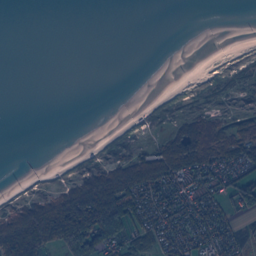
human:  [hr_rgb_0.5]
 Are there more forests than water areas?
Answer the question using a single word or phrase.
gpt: yes

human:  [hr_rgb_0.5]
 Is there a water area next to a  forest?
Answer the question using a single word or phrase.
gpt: yes

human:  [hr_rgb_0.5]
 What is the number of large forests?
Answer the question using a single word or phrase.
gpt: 67

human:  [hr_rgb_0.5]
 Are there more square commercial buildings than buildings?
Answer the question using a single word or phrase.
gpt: no

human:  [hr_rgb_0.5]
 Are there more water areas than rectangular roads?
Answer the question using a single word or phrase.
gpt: yes

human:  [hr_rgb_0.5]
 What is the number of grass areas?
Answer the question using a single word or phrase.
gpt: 46

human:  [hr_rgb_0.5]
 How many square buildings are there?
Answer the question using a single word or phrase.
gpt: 0

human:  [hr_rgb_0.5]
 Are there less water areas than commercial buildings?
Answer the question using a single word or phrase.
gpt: no

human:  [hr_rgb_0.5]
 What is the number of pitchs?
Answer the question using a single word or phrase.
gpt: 1

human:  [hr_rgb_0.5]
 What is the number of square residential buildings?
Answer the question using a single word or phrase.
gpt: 0

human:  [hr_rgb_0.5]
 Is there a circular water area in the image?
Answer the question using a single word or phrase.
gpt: yes

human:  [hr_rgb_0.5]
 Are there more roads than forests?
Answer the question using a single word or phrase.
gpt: yes

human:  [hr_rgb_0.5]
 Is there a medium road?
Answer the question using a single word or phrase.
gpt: no

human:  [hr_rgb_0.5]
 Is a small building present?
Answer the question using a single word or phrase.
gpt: yes

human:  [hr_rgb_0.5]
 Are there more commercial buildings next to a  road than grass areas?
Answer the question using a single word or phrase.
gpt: no

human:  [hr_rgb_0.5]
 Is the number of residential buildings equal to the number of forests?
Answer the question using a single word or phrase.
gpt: no

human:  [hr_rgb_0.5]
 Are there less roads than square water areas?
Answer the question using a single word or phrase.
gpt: no

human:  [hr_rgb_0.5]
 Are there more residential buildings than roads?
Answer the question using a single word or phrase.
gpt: yes

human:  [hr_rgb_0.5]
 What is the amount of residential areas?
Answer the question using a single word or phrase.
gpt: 1

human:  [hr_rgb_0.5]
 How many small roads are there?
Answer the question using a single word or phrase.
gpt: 354

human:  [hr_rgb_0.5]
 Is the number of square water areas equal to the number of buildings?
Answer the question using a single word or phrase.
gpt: no

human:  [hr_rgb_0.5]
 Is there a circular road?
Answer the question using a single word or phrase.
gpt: no

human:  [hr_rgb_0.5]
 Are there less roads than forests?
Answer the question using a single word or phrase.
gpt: no

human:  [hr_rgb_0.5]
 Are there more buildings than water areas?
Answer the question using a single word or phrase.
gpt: yes

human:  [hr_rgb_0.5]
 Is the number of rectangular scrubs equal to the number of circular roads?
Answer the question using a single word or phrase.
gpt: no

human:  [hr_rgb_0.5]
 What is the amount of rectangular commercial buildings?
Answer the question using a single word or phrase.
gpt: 3

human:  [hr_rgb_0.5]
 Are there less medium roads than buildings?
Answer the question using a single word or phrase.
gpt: yes

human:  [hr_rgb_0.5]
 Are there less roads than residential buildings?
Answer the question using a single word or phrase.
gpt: yes

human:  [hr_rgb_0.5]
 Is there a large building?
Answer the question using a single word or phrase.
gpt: no

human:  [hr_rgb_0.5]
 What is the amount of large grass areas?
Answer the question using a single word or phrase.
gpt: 21

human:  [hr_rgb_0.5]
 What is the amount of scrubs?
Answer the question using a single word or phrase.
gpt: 26

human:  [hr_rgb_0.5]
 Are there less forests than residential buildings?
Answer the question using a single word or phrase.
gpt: yes

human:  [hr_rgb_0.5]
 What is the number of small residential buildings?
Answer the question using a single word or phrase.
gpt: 1140

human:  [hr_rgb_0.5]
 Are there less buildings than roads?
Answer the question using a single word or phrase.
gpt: no

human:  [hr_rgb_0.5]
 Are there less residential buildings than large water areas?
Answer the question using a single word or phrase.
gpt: no

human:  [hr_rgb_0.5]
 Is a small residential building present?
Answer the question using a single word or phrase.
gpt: yes